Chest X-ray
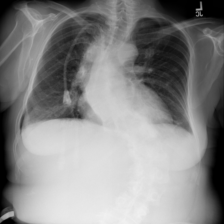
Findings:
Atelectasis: negative
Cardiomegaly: negative
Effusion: negative
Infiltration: positive
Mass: positive
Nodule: negative
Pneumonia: negative
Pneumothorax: negative
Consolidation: negative
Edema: negative
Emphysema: negative
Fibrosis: negative
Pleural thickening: negative
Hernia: negative